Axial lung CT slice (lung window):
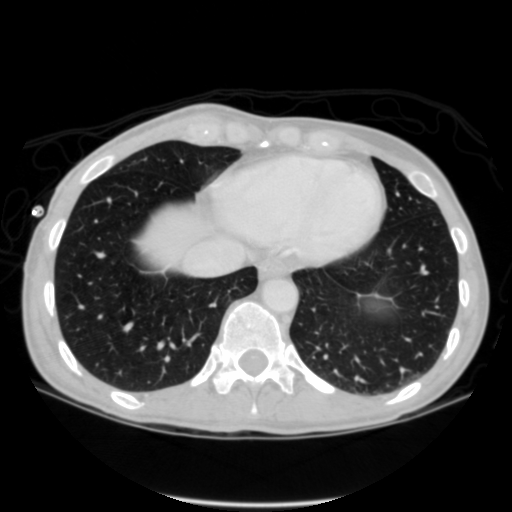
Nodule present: no